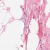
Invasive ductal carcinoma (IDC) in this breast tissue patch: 0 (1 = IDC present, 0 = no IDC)